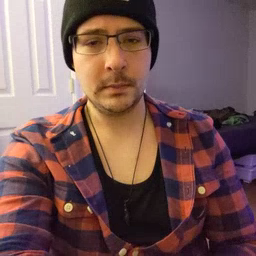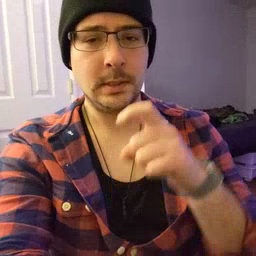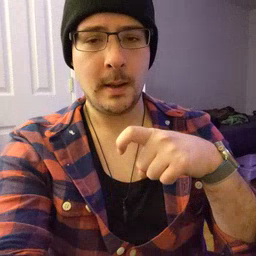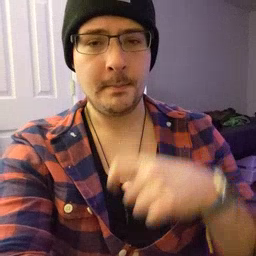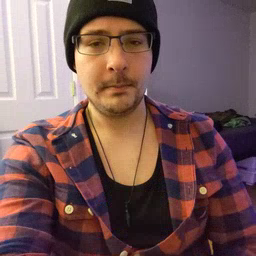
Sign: time